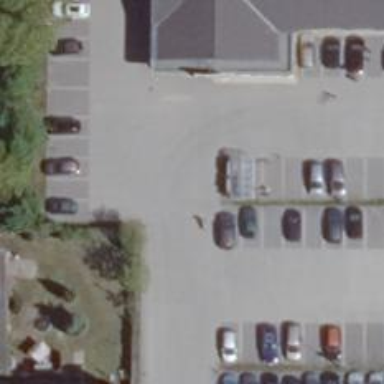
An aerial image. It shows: Road serving as parking aisle.